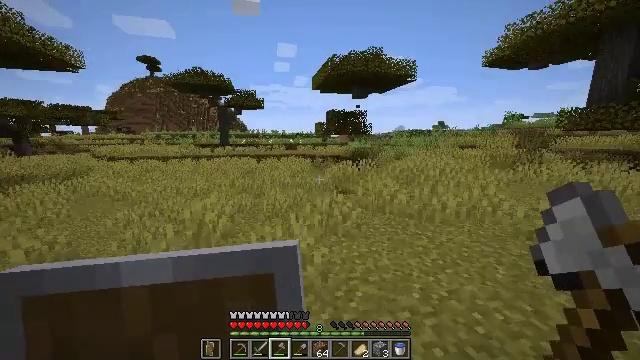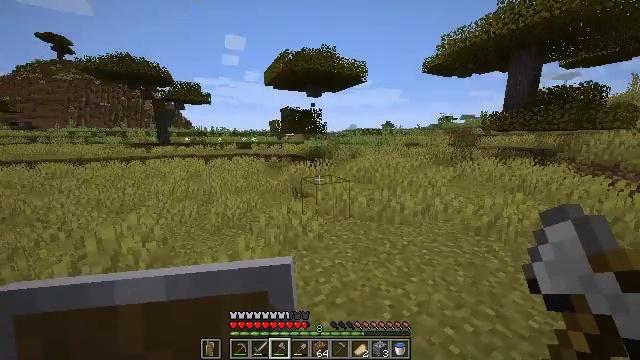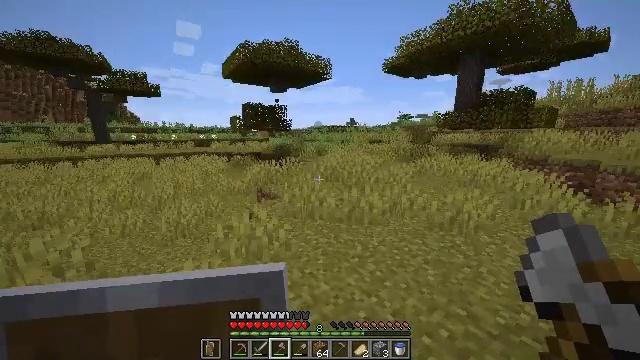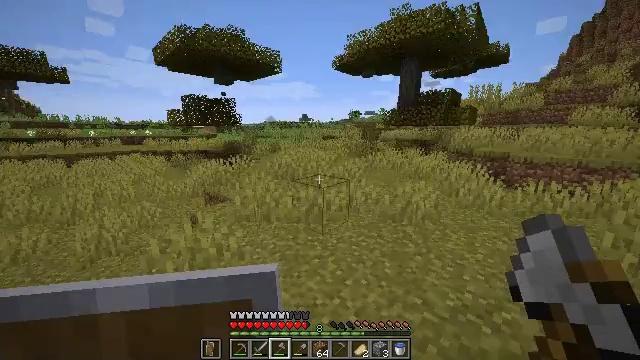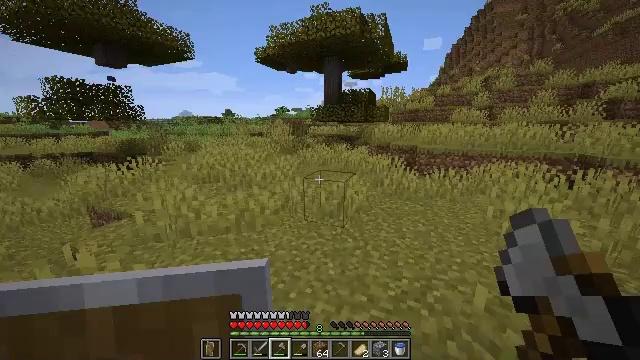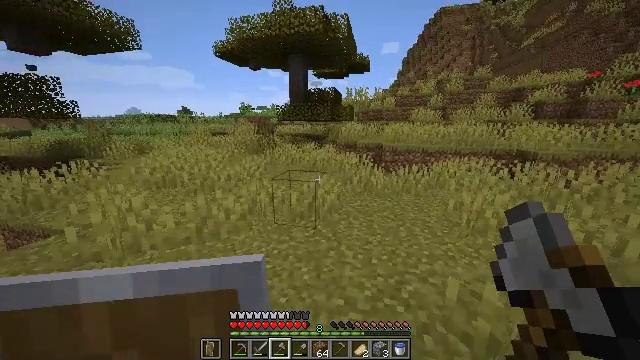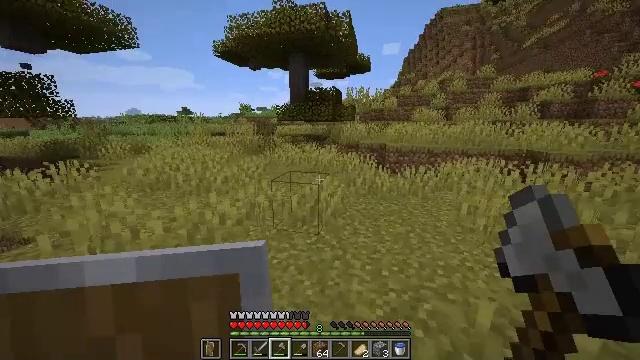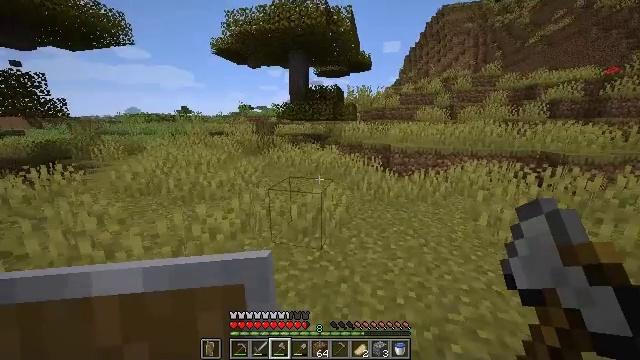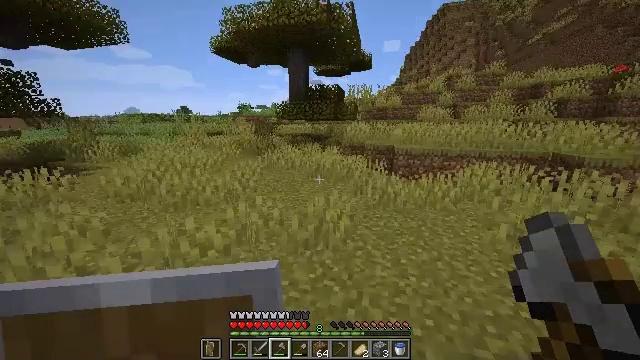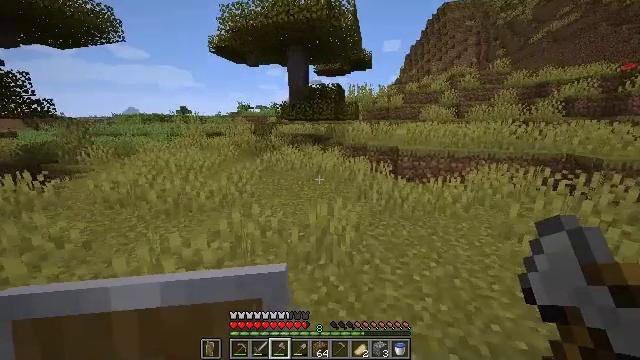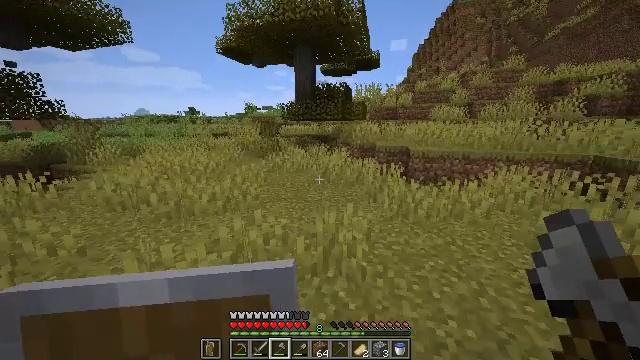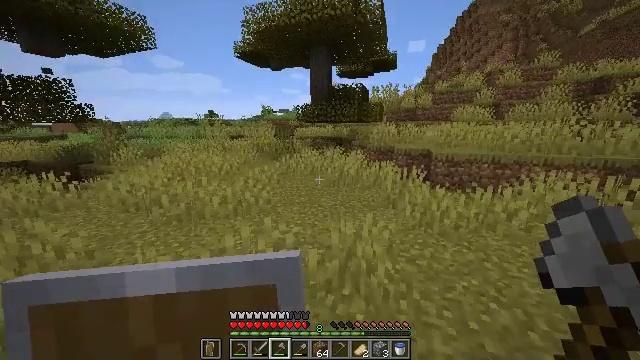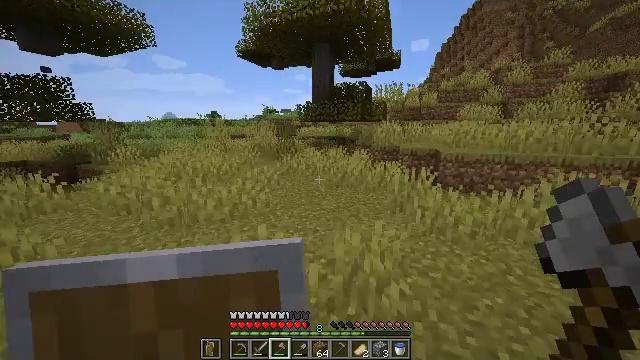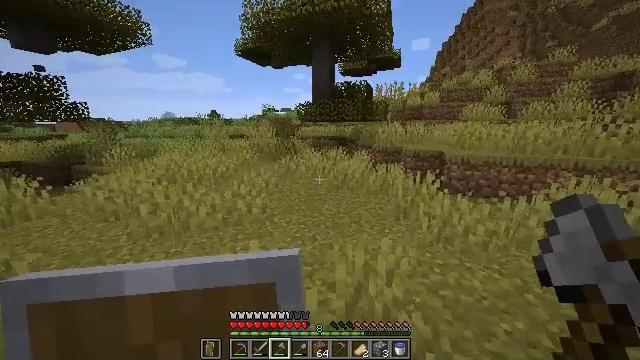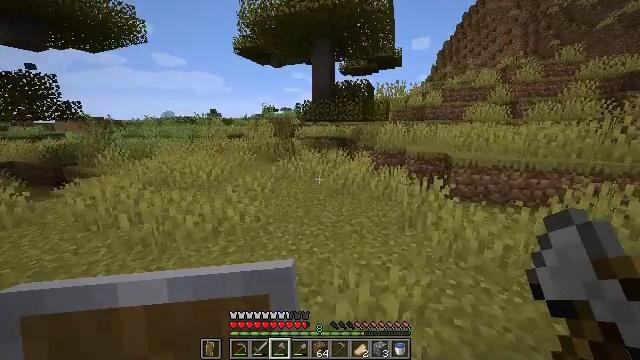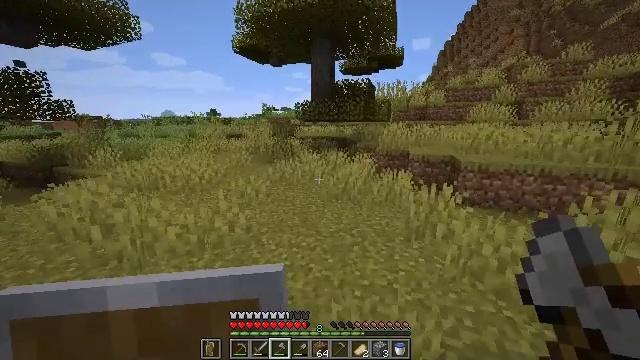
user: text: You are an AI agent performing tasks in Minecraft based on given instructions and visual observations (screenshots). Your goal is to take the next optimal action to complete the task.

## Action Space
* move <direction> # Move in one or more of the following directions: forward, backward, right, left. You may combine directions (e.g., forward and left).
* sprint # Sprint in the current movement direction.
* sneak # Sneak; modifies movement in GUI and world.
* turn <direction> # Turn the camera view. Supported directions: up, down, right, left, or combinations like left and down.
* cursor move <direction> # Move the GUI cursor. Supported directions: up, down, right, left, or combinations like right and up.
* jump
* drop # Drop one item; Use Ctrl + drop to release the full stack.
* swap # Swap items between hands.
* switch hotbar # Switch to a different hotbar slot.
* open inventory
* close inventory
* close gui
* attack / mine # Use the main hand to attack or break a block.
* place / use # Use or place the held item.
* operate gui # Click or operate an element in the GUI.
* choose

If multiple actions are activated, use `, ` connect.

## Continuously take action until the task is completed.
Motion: motion action
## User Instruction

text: Break the acacia leaves to collect them.
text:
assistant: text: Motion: move forward, sprint, turn right
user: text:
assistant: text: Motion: move forward, sprint, turn right
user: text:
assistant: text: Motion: move forward, sprint, turn right and down
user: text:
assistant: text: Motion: move forward, sprint, turn right and down
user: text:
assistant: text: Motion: move forward, sprint, turn right
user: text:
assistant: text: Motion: move forward, sprint
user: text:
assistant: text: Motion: move forward, sprint
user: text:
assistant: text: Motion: move forward, sprint
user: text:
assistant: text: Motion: move forward, sprint
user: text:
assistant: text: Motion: move forward, sprint, turn left
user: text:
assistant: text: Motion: move forward, sprint, turn left
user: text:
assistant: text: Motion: move forward, sprint
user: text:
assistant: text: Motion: move forward, sprint
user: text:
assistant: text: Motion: move forward, sprint
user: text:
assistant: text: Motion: move forward, sprint
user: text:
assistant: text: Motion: move forward, sprint
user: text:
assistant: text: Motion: move forward, sprint
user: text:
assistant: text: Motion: move forward, sprint
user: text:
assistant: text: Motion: move forward, sprint
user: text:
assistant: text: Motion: move forward, sprint
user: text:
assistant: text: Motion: move forward, sprint
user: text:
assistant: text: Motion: move forward, sprint
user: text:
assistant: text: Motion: move forward, sprint
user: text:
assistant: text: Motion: move forward, sprint
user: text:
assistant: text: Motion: move forward, sprint
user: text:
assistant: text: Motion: move forward, sprint
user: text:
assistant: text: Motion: move forward, sprint
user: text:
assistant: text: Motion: move forward, sprint
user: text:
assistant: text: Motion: move forward, sprint, turn up
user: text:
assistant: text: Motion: move forward, sprint, turn up